Interaction volume radius: 10 \u00c5
Interaction volume height: 15 \u00c5
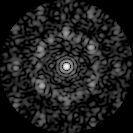
Disorder parameter: 0.6398